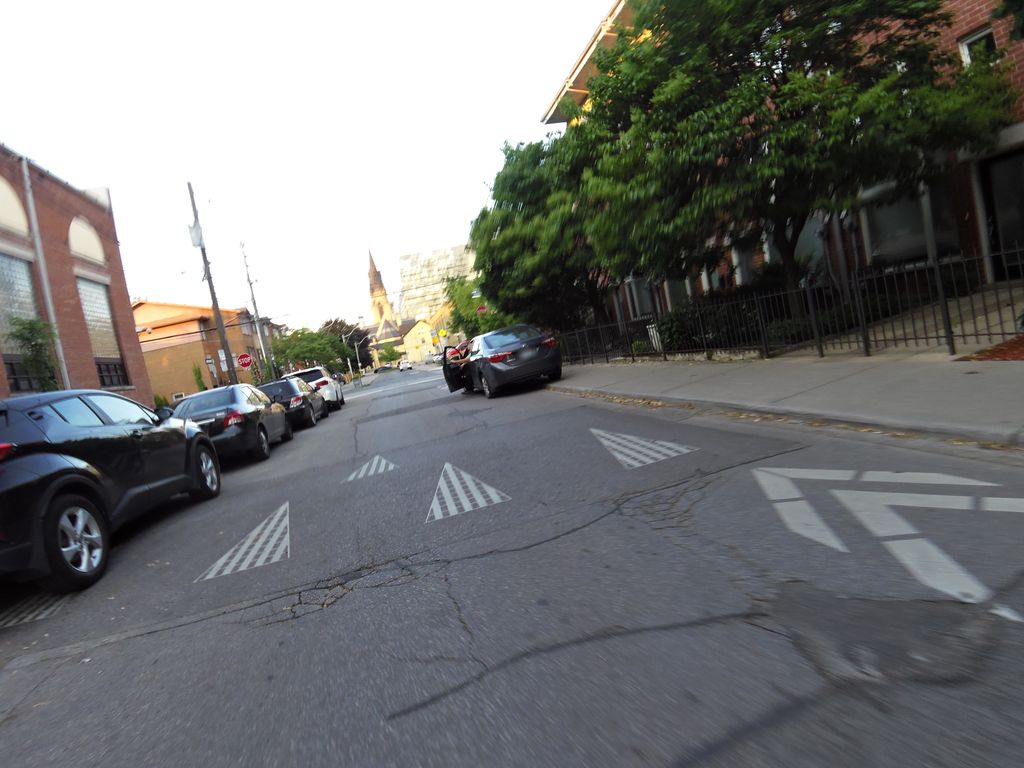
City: toronto